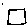
Label: square